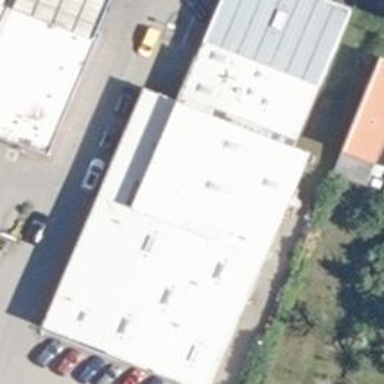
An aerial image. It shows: Car shop.